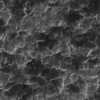
Label: not_dusty